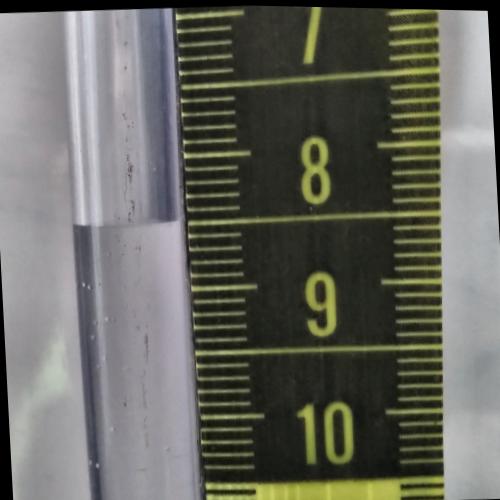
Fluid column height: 8.5 cm